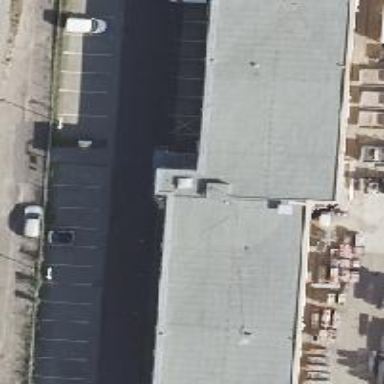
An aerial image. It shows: Parking area with surface.